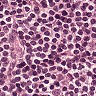
Metastatic tissue present: no